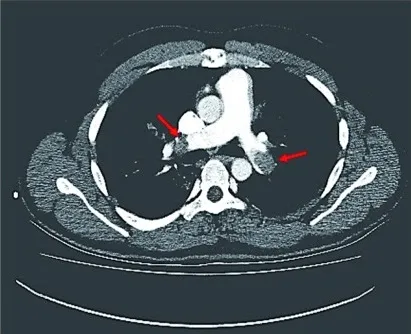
CT Pulmonary Angiogram showing non-lumen occluding thrombus (indicated by red arrows) in the right and left main pulmonary trunk.
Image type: radiology (ct)